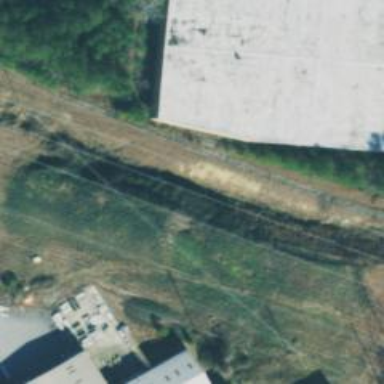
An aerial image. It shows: Disused railway spur service.